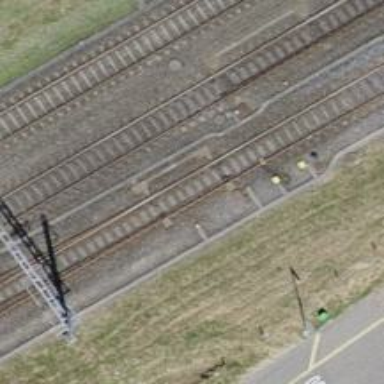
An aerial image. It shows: Railway switch.